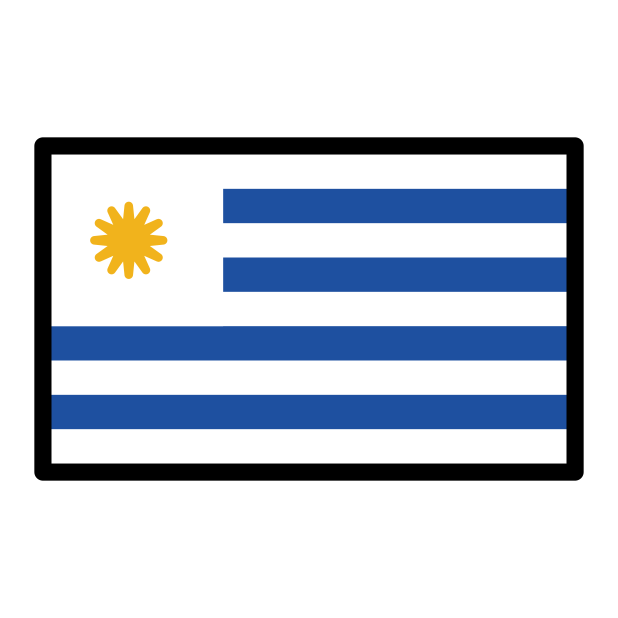
flag: Uruguay